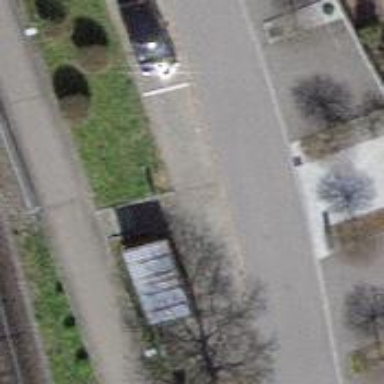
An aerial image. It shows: Bicycle parking facility.